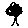
Label: tree